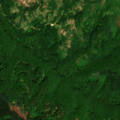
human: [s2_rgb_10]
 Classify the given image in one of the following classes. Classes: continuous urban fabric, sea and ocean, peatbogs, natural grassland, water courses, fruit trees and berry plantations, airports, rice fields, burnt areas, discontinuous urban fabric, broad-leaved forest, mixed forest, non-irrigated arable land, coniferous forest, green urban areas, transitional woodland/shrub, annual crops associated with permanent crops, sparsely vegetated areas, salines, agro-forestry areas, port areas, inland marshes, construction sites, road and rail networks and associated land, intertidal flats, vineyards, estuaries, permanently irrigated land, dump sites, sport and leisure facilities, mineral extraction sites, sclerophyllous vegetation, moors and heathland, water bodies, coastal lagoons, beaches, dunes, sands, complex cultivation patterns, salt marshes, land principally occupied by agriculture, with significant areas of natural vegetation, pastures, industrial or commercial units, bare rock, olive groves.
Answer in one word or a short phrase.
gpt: land principally occupied by agriculture, with significant areas of natural vegetation, broad-leaved forest, mixed forest, transitional woodland/shrub